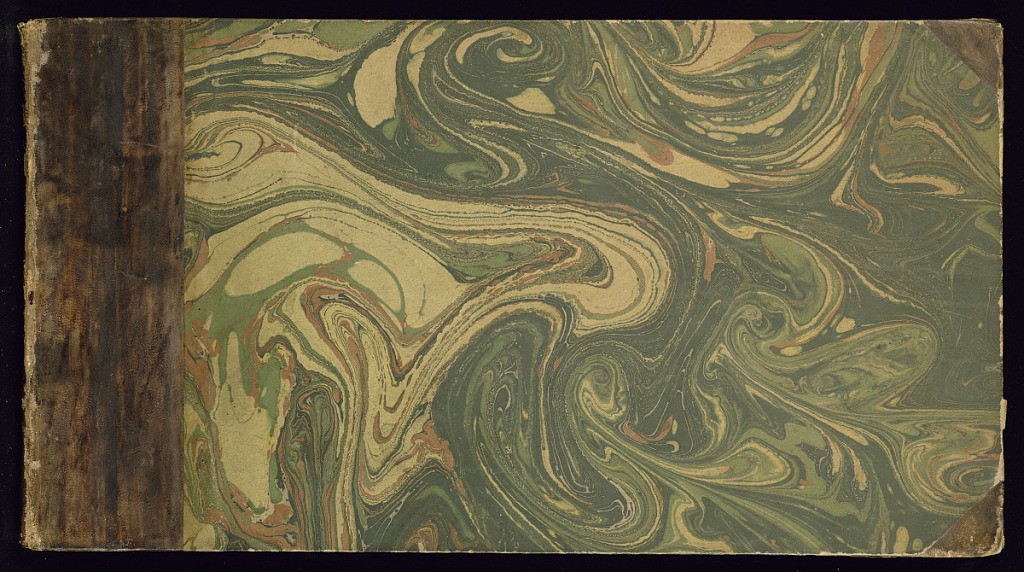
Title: Livres de Balcons
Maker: G. Vallée, French, active late 17th century
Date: late 17th–18th century
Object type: Album
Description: An album of designs for wrought-iron balcony rails (balustrades). The first two plates are most likely from the same suite and the following ten possibly from a later 18th century suite. The plates are signed G. Vallée and S. Vallée, possibly father and son